Field crop: maize
Growth stage: 2
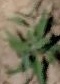
Species: atriplex